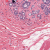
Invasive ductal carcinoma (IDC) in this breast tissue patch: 0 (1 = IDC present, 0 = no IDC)